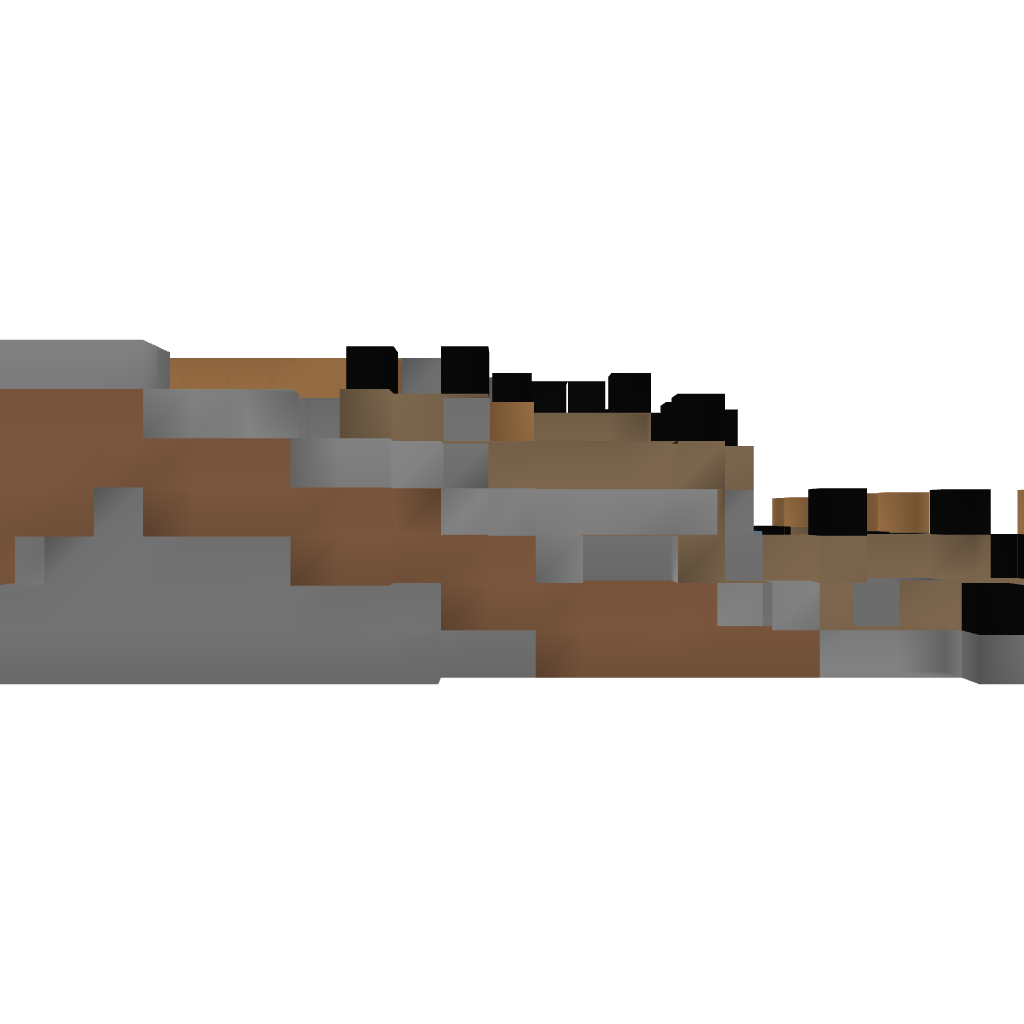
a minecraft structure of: Interior-Farm